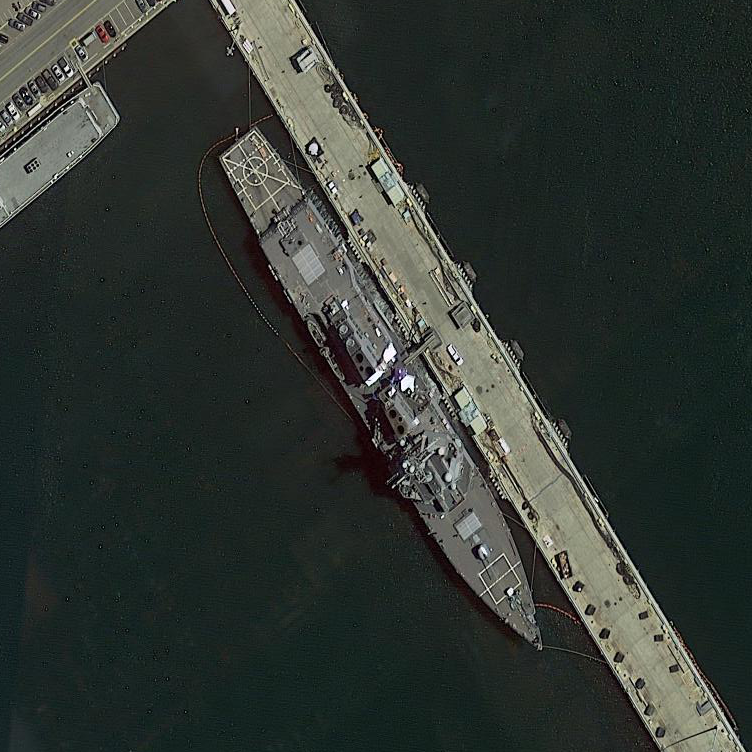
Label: destroyer